Question: I have created a simple chart in coldfusion 10. For some reason the labels on Y-axis are too crowded. Granted they are long texts (not more than 100 characters though), they should still appear on single lines instead of wrapping. Here is the screen-shot:
'''
<cfchart chartheight="1000" chartwidth="1000" showxgridlines="no" showygridlines="no" showborder="no" fontbold="no" fontitalic="no" show3d="no" rotated="no" sortxaxis="no" showlegend="no" showmarkers="no" format="jpg" xaxistitle="Issues">
<cfchartseries type="horizontalbar" serieslabel="Survey Count" >
<cfchartdata item="lwkencfkenklnr lknevfvfv ghthrtg y;l;lm;'m jkbjed lknl klnelvkn lknlknrweknn" value="10">
<cfchartdata item="lewfll; ;lmrtgbjweb vkn wkencfkenklnr lknevlknl klnelvkn lknlknrweknn wcwfewflfojewmlrm" value="20">
<cfchartdata item="efklnwkln lknkleng lwkencfkenefe klnr lknevlknl klnelvkn lknlknrweknn ewe" value="40">
<cfchartdata item="lkenglk klkn kjbghdchg lwk ewefrewf ncfkenklnr lknevlknl klnelvkn lknlknrweknn" value="10">
<cfchartdata item="lwkencfkenklnr lknevlknl klnelvkn lknlknrweknn wcwfojewmlrm" value="60">
<cfchartdata item="lwkencfkenklnr lkneffvlknl klnelvkn lknlknrweknn wcwfojewmlrm" value="80">
<cfchartdata item="lwkencfkenklnr lknevlknl klnelvkn lknlknrweknn wcwfojewmlrm" value="50">
<cfchartdata item="lwkencfkenklnr lknevlknl klnelvkn lknlknrweknn wcwfojewmlrm" value="5">
<cfchartdata item="lwkencfkenklnr lknevlknl klnelvkn lknlknrweknn wcwfojewmlrm" value="100">
<cfchartdata item="lwkencfke btgnklnr lknevlknl klnelvkn lknlknrweknn wcwfojewmlrm" value="20">
<cfchartdata item="lwkencfkenklnr lknevlvvrgr knl klnelvkn lknlknrweknn wcwfojewmlrm" value="10">
<cfchartdata item="lwkencfkenklnr lkneffvfg vlknl klnelvkn lknlknrweknn wcwfojewmlrm" value="50">
<cfchartdata item="lwkffdfdf encfkenklnr lknevlknl klnelvkn lknlknrweknn wcwfojewmlrm" value="60">
<cfchartdata item="lwkenc hy jujuyjj fkenklnr lknevlknl klnelvkn lknlknrweknn wcwfojewmlrm" value="10">
<cfchartdata item="lwkencrfrf fkenklnr lknevlknl klnelvkn lknlknrweknn wcwfojewmlrm" value="80">
<cfchartdata item="lwkencfrfrf h thtt yyuyu kenklnr lknevlknl klnelvkn lknlknrweknn wcwfojewmlrm" value="25">
<cfchartdata item="lwkencefef ferrgrg fkenklnr lknevlknl klnelvkn lknlknrweknn wcwfojewmlrm" value="38">
<cfchartdata item="lwken hthththcfkenklnr lknevlknl klnelvkn lknlknrweknn wcwfojewmlrm" value="2">
<cfchartdata item="jjkjkkjbjk lwkencfkeefefnklnr lknevlknl klnelvkn lknlknrweknn wcwfojewmlrm" value="120">
<cfchartdata item=";l;m;';' frfegtgrt tgt kencfkenklnr lknevlknl klnelvkn lknlknrweknn wcwfojewmlrm" value="12">
<cfchartdata item="knklnknk lknlkne lknklnewf lwkencfkenklnr lknevlknl klnelvkn lknlknrweknn wcwfojewmlrm" value="55">
<cfchartdata item="el;mvlml ;lmlmll ';,;lwkencfkenklnr lknevlknl klnelvkn lknlknrweknn wcwfojewmlrm" value="88">
<cfchartdata item="lwkg;lm;l ';,;' nkneknfv encfkenklnr lknevlknl klnelvkn lknlknrweknn wcwfojewmlrm" value="6">
<cfchartdata item="knklnekgn klnqd legegwkeeg ncfkenklnr lknevlknl klnelvkn lknlknrweknn wcwfojewmlrm" value="10">
<cfchartdata item="lwgerg;,e;' ';,hytlhmwjkbfh kjkencfkenklnr lknevlknl klnelvkn lknlknrweknn wcwfojewmlrm" value="25">
<cfchartdata item="lwkencfkenfwekfnwkln knklnklnd l;ml;fklnr lknevlknl klnelvkn lknlknrweknn wcwfojewmlrm" value="150">
</cfchartseries>
'''

Thanks.
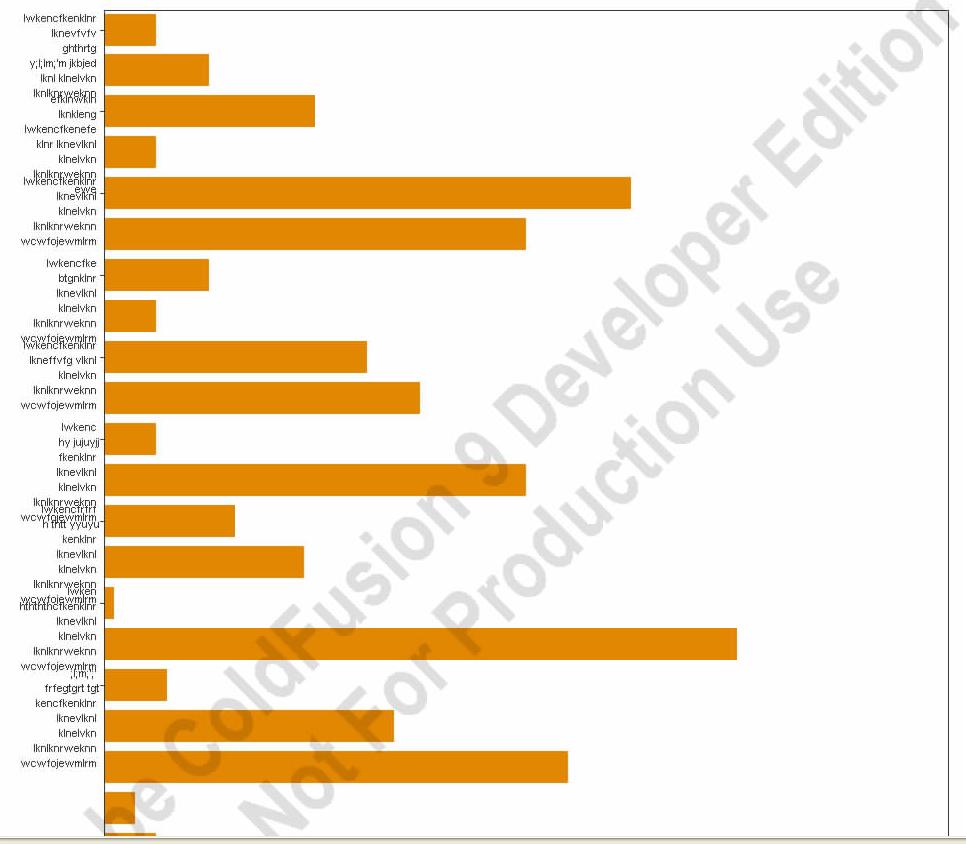
Answer: CF10 uses multiple charting engines: <URL> for all other formats ie '"flash|jpg|png"'.
As mentioned, using ZingCharts directly would offer more control. However, to answer your question your current chart is generated with WebCharts3D. You can modify the chart's behavior by using a <URL>.
'''
<cfsavecontent variable="customStyle"><?xml version="1.0" encoding="UTF-8"?>
<frameChart>
<xAxis>
<labelStyle isMultiline="false" isHideOverlapped="false" orientation="Horizontal"/>
</xAxis>
</frameChart>
</cfsavecontent>
<cfchart style="#customStyle#"
chartheight="1000"
chartwidth="1000" ....>
</cfchart>
'''